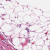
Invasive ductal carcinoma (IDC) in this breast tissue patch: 1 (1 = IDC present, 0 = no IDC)